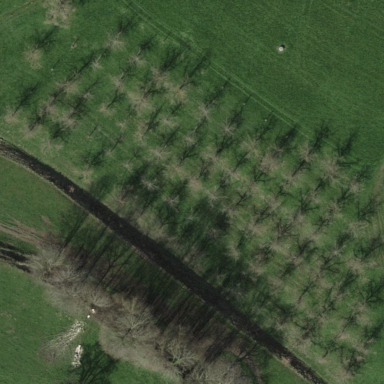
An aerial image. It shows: Orchard.